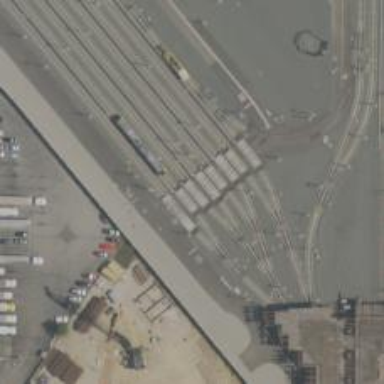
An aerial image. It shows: Railway level crossing.